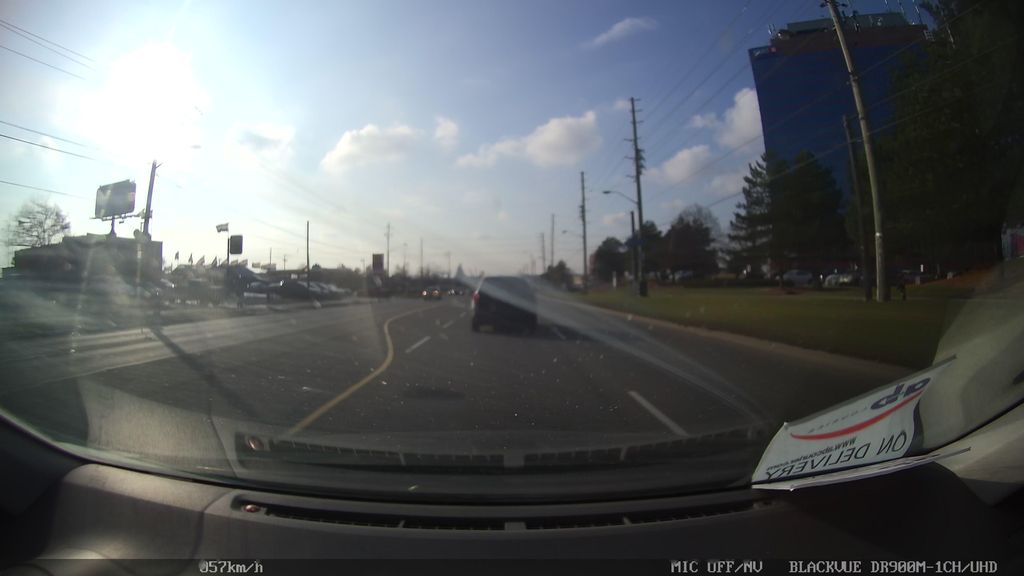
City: toronto